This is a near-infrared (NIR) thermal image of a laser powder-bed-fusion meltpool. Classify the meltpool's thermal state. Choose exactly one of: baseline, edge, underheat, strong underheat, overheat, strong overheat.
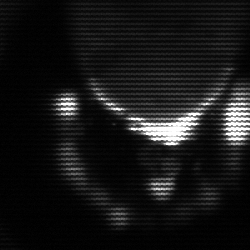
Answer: baseline